Question: I have my table in my ma access as
I am retrieving the data from sql database with the query
'''
SELECT TOP (100) PERCENT
dbo.Tree.pname
,dbo.Tree.SlNo AS PNum
,dbo.Tree.pname AS CName
,dbo.Tree.Prnt
FROM dbo.Tree
LEFT OUTER JOIN dbo.Tree AS Ptr_AcntInfo_1 ON dbo.Tree.Prnt = Tree.SlNo
WHERE Tree.Ref = 155
ORDER BY dbo.Tree.Prnt;
'''
It is working well when I am retrieving from sql databse(The table structure is same in MS Access and SQL Database).
When I am retrieving the data from MS Access database with the same query it is showing error
as 'The SELECT statement includes a reserved word or an argument name that is misspelled or missing, or the punctuation is incorrect.'
I want the same query from MS Access database. Help me. Thank you.
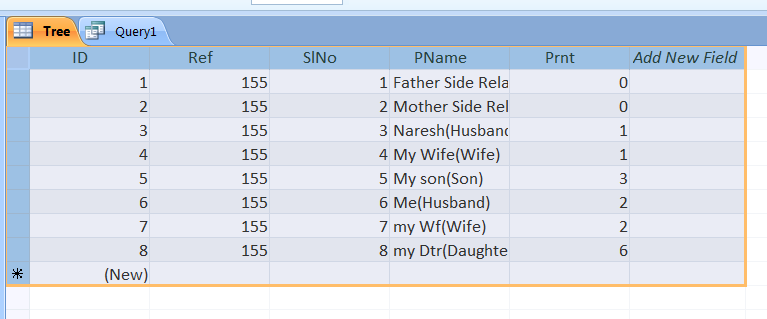
Answer: Try this one ('TOP (100) PERCENT' and I think also 'LEFT JOIN' is unnecessary) -
'''
SELECT
t.pname
, t.SlNo AS PNum
, t.pname AS CName
, t.Prnt
FROM Tree AS t
--LEFT OUTER JOIN Tree AS t2 ON t.Prnt = t2.SlNo
WHERE t.Ref = 155
ORDER BY t.Prnt
'''